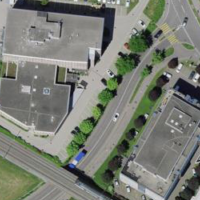
EUNIS habitat code: 54
Species observed at this site:
Ciconia ciconia